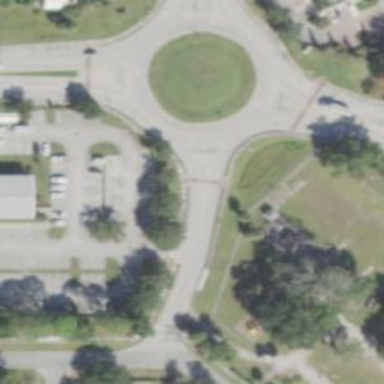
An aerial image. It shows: Secondary road around roundabout.